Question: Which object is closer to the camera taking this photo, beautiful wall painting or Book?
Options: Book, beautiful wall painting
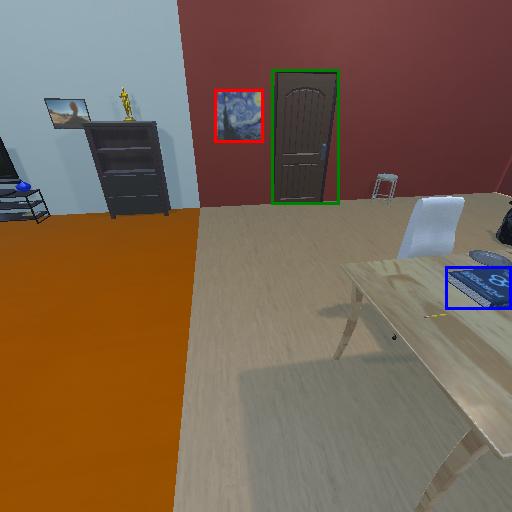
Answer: Book